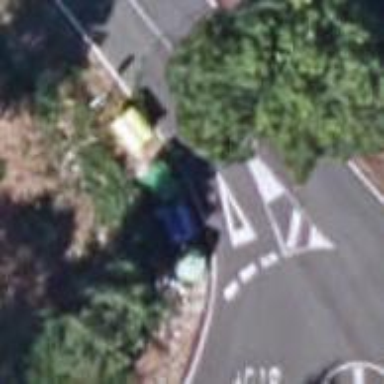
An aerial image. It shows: Recycling container in the area designated for recycling.